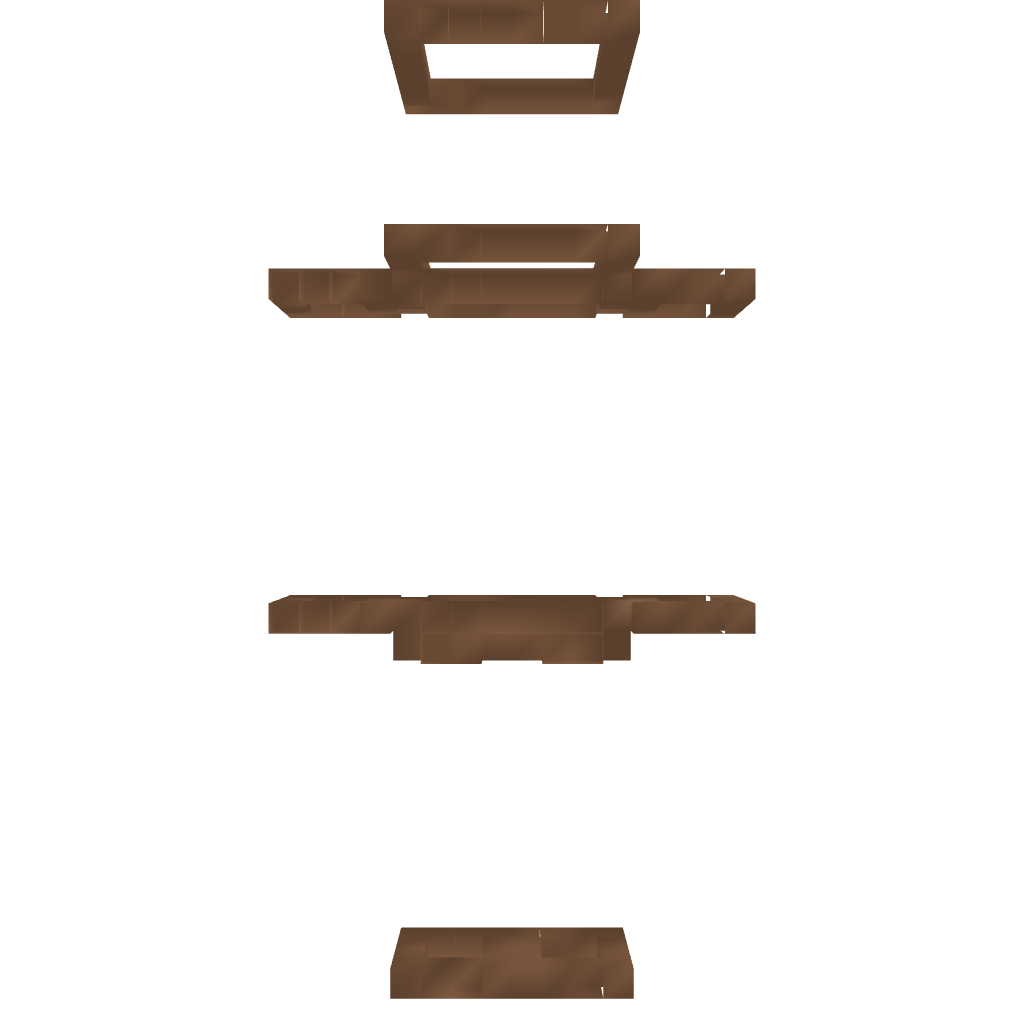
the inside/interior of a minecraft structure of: Skin Pattern